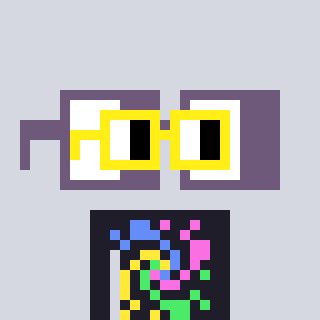
a pixel art character with square yellow glasses, a glasses-shaped head and a grayscale-colored body on a cool background